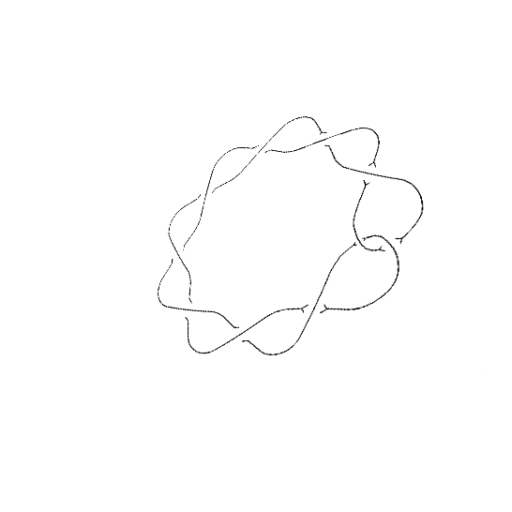
Crossing number: 10